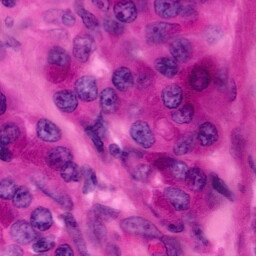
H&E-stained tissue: Pancreatic